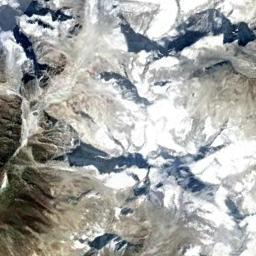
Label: snowberg